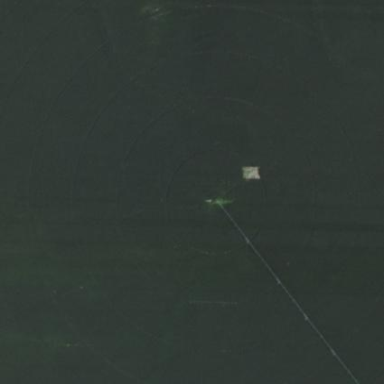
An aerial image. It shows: Farmland with pivot irrigation system.